Interaction volume radius: 5 \u00c5
Interaction volume height: 20 \u00c5
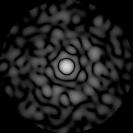
Disorder parameter: 0.8635